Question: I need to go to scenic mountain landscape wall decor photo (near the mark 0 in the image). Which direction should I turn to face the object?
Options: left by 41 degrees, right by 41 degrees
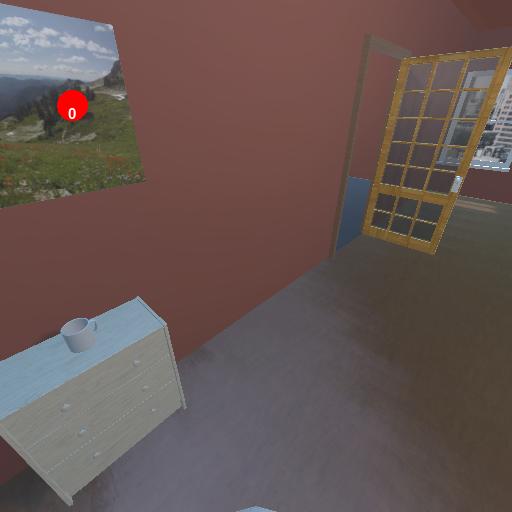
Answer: left by 41 degrees